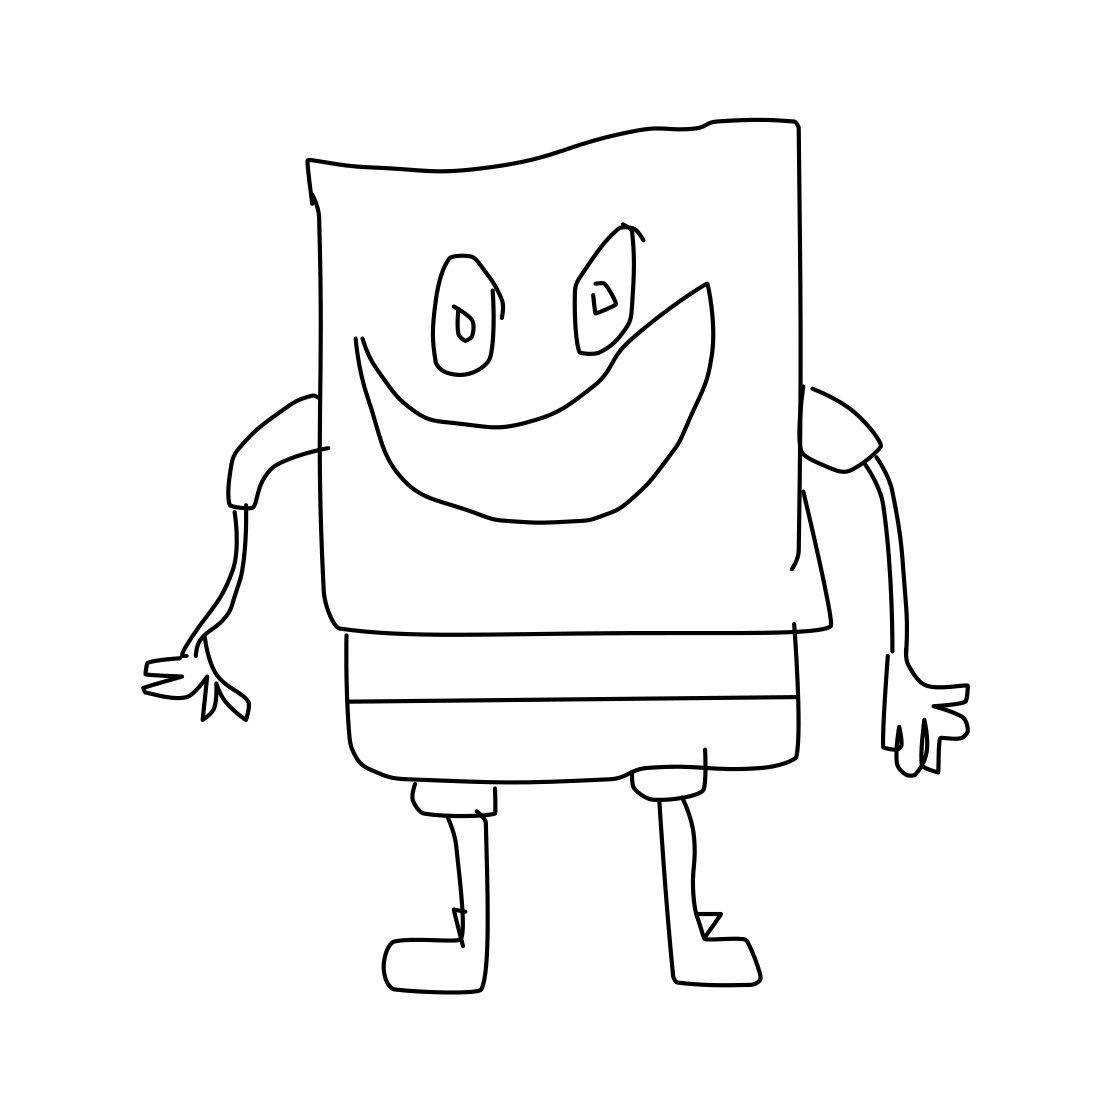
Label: sponge bob